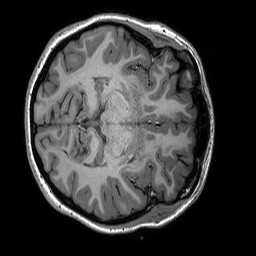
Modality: T1w
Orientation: axial
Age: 23
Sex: female
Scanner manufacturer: siemens
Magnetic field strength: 3 T
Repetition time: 2.3 s
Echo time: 0.00298 s